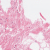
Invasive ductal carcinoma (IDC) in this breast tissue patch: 0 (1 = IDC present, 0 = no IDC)